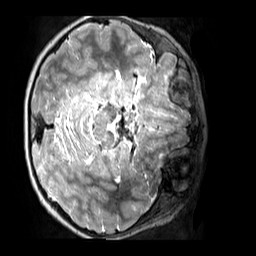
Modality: T2w
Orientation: axial
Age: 9
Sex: female
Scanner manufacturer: siemens
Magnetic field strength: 3 T
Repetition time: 3.2 s
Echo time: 0.408 s